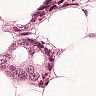
Metastatic tissue present: yes